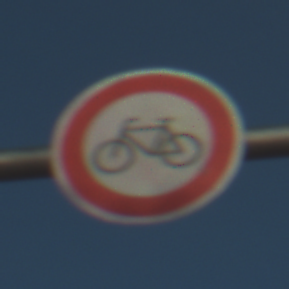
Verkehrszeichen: VerbotRadverkehr
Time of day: MorningAfternoon
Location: Outdoor (Suburban)
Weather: PartlyCloudy
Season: NotSpecified
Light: Natural